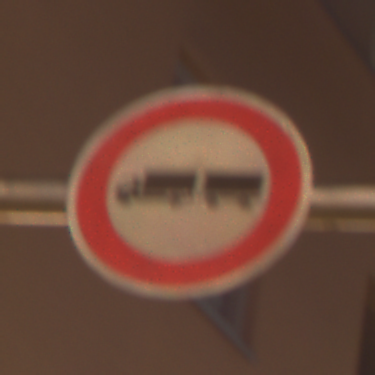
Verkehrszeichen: VerbotLastkraftwagenMitAnhaenger
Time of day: Night
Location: Outdoor (Urban)
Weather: Clear
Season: NotSpecified
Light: Artificial